Interaction volume radius: 5 \u00c5
Interaction volume height: 15 \u00c5
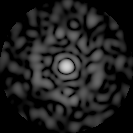
Disorder parameter: 0.8064